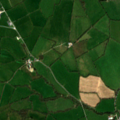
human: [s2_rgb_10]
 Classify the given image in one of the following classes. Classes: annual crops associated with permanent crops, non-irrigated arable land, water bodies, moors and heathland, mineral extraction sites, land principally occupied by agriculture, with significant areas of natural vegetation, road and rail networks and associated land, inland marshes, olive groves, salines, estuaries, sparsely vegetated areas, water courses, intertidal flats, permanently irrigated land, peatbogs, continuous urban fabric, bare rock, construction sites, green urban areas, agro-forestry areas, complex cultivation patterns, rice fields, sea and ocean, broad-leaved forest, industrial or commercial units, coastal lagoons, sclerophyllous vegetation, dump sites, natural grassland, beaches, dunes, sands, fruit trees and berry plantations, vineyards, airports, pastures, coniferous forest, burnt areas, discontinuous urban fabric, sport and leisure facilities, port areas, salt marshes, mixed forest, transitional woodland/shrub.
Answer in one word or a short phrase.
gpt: pastures